Question: I am using bootstrap which I have converted into wordpress theme using <URL>.
Website url is <URL>
My customized css for navbar is:
'''
.navbar-wrapper {
margin-top: 33px;
}
.navbar-wrapper .navbar {
margin: 0 0 0 100px;
width: 91.3%;
}
.navbar-brand-logo {
float: left;
font-size: 18px;
height: 50px;
line-height: 20px;
padding: 1px 0 0 0;
}
.featurette-heading {
margin-top: 0;
}
.featurette-heading a {
color: inherit;
}
.img-responsive, .thumbnail > img, .thumbnail a > img, .carousel-inner > .item > img, .carousel-inner > .item > a > img {
display: block;
height: auto;
max-width: 100%;
border: 1px dashed;
}
'''
Now, When I open the site in mobile device, is not showing up menu as expected, see the screenshot:

Question is how can I disable image in mobile devices?
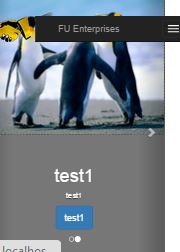
Answer: Wrap it in a container
'<div class="disable-on-mobile"> <!-- my image --> </div>'
And add a CSS with a media query (depending on when you want to hide it change the width)
'''
@media (max-width: 900px){
.disable-on-mobile {
display: none;
}
}
'''
You can also just add the class to your image...